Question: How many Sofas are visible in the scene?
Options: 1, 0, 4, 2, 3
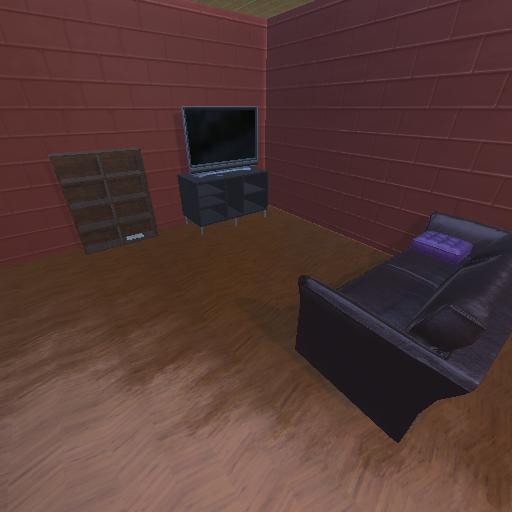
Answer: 1